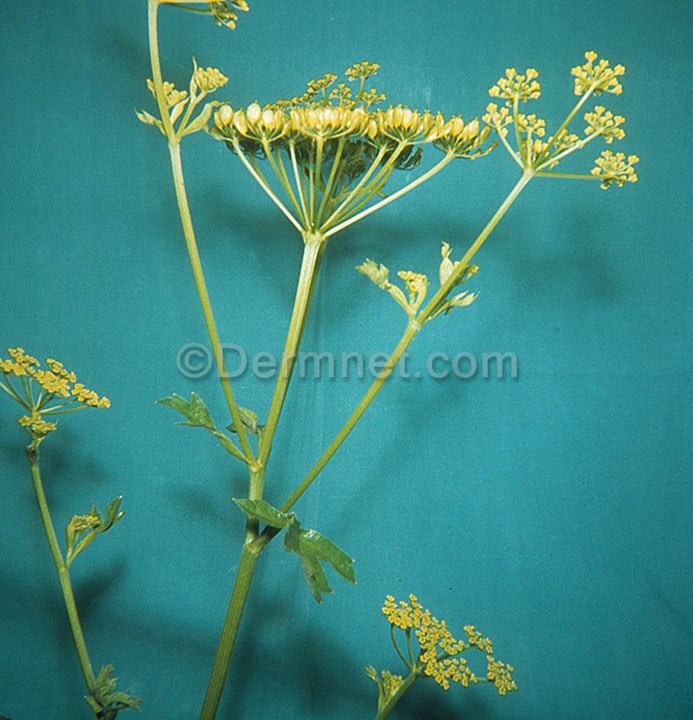
Disease: Light Diseases and Disorders of Pigmentation